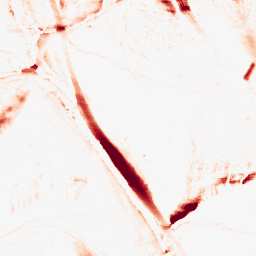
Category: morphological
Decomposition family: morphological_ellipse
Decomposition parameters: operation: opening
width: 10
height: 30
Upsampling method: bspline
Upsampling parameters: scale: 8
Upsampling scale: 8